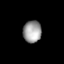
Tissue: lung
Cell type: Epithelial cells
Senescence score: 0.2247
Nuclear area (px): 397
Mean DAPI intensity: 155.247